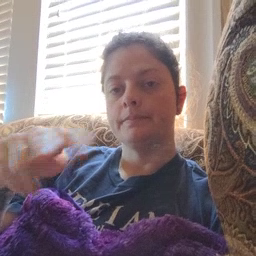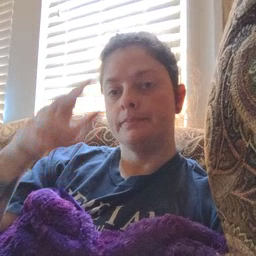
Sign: jump